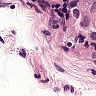
Metastatic tissue present: yes